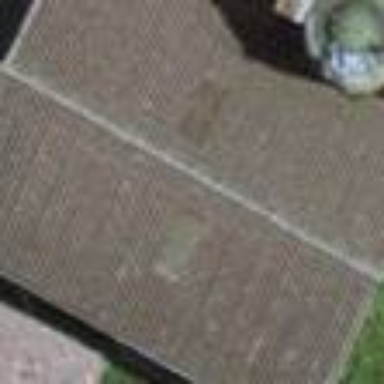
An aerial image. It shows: Shed.